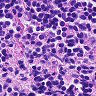
Metastatic tissue present: no